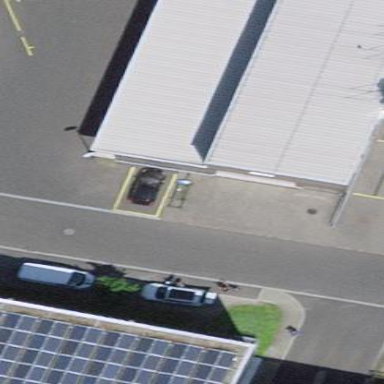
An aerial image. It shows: View of roof of building.